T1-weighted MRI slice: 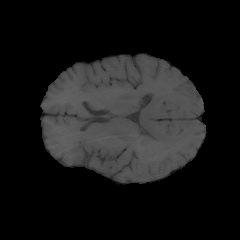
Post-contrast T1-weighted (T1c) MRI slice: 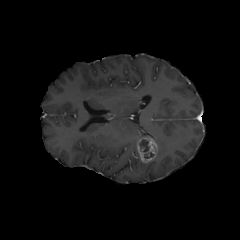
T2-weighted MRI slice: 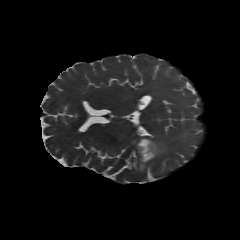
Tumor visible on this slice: yes